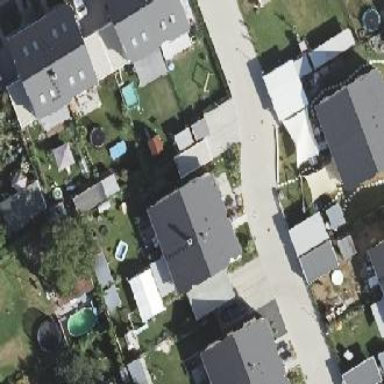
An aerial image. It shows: Semidetached house.